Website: lowes
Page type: review-order
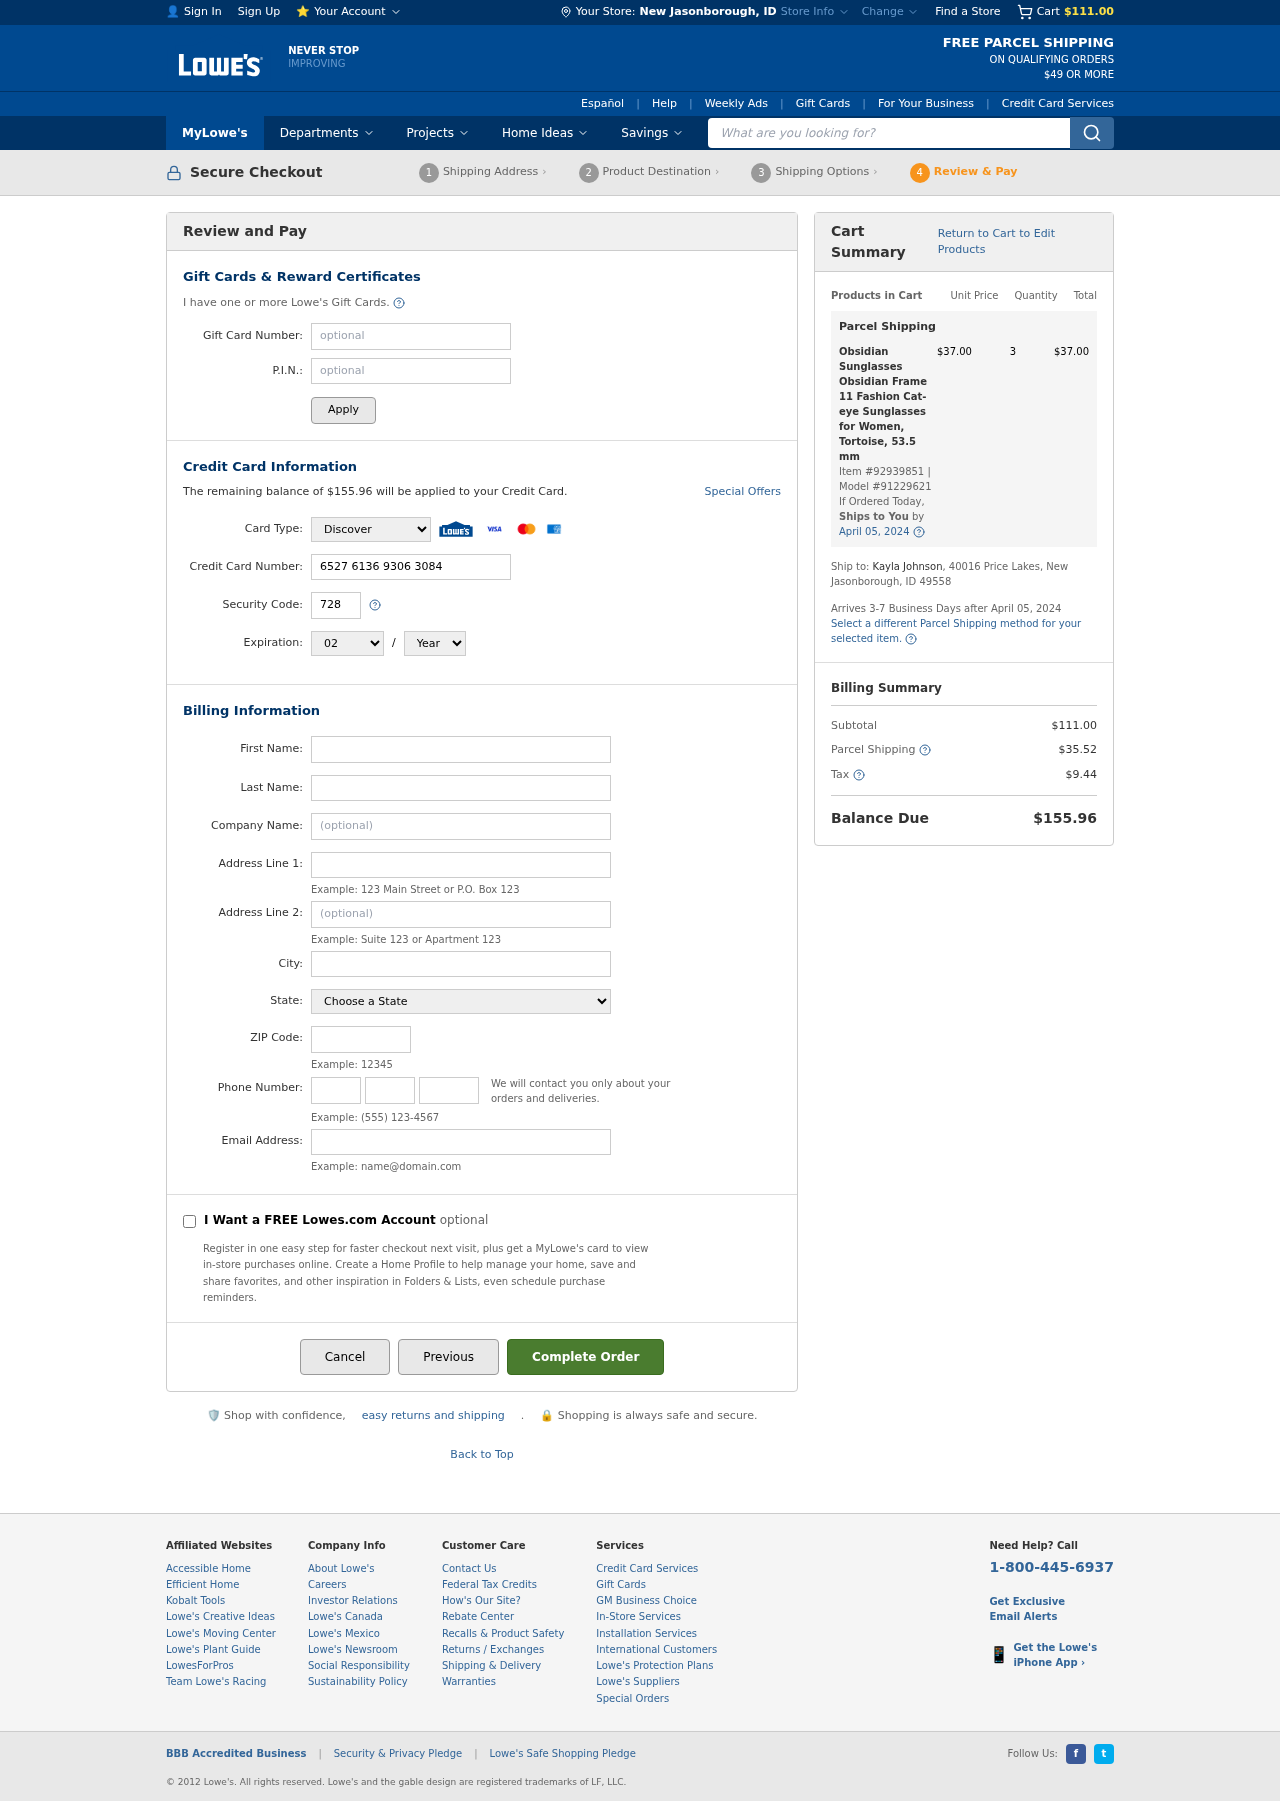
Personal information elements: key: PII_CARD_CVV
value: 728
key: PII_CARD_EXPIRY_MONTH
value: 02
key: PII_CARD_EXPIRY_YEAR
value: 29
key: PII_CARD_NUMBER
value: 6527 6136 9306 3084
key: PII_CARD_TYPE
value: Discover
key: PII_CITY
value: New Jasonborough
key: PII_CITY_STATE
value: New Jasonborough, ID
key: PII_COMPANY
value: Snyder Group
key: PII_EMAIL
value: kaylajohnson@hotmail.com
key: PII_FIRSTNAME
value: Kayla
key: PII_LASTNAME
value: Johnson
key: PII_PHONE_AREA
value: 396
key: PII_PHONE_PREFIX
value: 300
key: PII_PHONE_SUFFIX
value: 7224
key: PII_POSTCODE
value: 49558
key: PII_STATE
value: Idaho
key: PII_STREET
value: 40016 Price Lakes
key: PII_STREET2
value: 40016 Price Lakes
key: PII_STREET2
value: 0548 Wright Drive
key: PII_FULLNAME2
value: Kayla Johnson
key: PII_CITY_STATE_ZIP2
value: New Jasonborough, ID 49558
Product elements: key: PRODUCT1_NAME
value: Obsidian Sunglasses Obsidian Frame 11 Fashion Cat-eye Sunglasses for Women, Tortoise, 53.5 mm
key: PRODUCT1_PRICE
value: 37
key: PRODUCT1_QUANTITY
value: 3
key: PRODUCT1_ITEM_NUMBER
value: Item #92939851
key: PRODUCT1_MODEL_NUMBER
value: Model #91229621
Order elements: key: ORDER_SUBTOTAL
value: $111.00
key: ORDER_BALANCE_DUE
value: $155.96
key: ORDER_SHIPPING_DATE
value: April 05, 2024
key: ORDER_ITEM_TOTAL
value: $37.00
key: ORDER_SHIPPING_DATE2
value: April 05, 2024
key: ORDER_SHIPPING_COST
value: $35.52
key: ORDER_TAX
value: $9.44
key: ORDER_TOTAL
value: $155.96
Search elements: key: HEADER_SEARCH
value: What are you looking for?